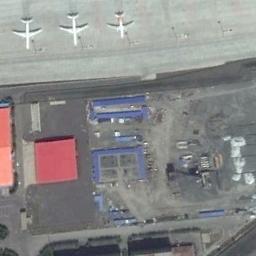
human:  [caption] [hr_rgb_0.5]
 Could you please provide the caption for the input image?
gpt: There is an airplane parked on the runway beside the red and blue buildings .

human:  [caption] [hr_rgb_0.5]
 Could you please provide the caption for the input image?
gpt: Three airplanes were in the open space  beside many houses .

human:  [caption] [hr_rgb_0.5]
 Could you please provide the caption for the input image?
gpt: Three planes parked in a line on the airport while some buildings in front of them .

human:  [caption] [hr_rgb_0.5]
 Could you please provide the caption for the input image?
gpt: Three white aircraft were parked on the ground and there is a house with red roof .

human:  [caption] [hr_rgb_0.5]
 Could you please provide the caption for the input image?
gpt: Three planes in the parking lot of the red and blue buildings .